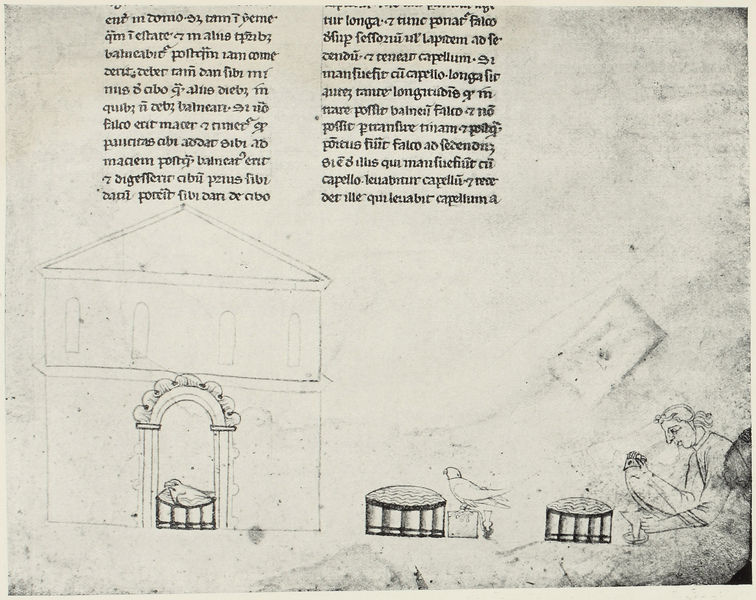
Titel: Falkenbuch Friedrichs des II.; De arte venandi cum avibus
Institution: Rom, Biblioteca Vaticana
Schlagwörter: falke, mann, vogel, wasser, fenster, frau, schwarz, skizze, tür, zeichnung, dach, haus, tier, tiere, architektur, mensch, taube, vögel, nester, person, schrift, schnabel, bogen, giebel, friedrich, tor, buch, torbogen, schwarzweiss, seite, text, buchseite, mittelalter, nest, trog, tränke, käfig, fenste, romanisch, latein, hackklotz, falkner, greifvögel, manuskript, falken, klotz, vogeltränke, falknerei, fredericus